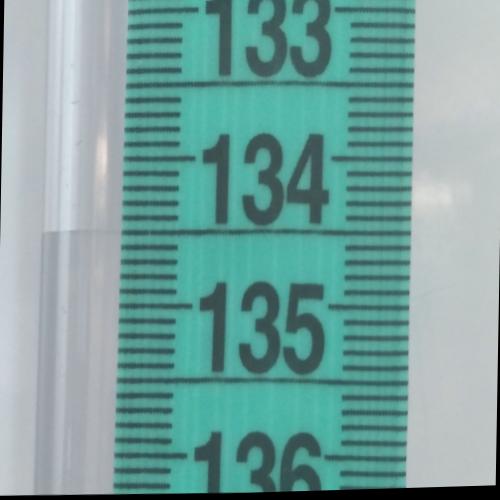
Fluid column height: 134.5 cm